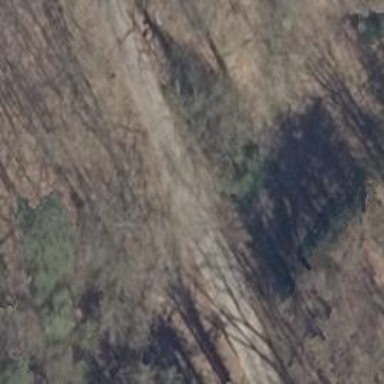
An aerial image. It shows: Unclassified road with asphalt surface is on bridge.